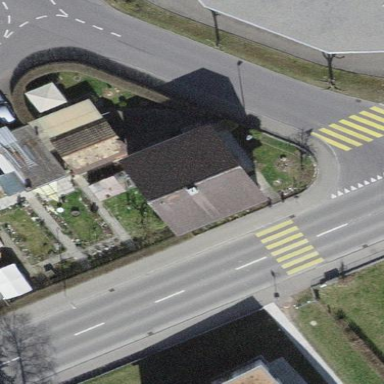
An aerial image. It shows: Detached building.